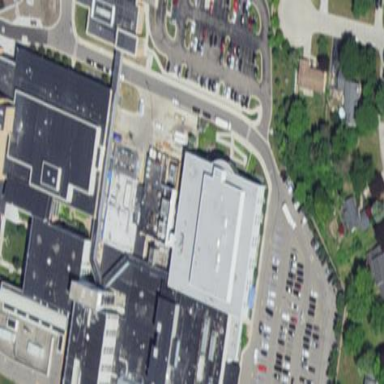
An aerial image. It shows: Hospital building.